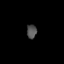
Tissue: prostate
Cell type: B cells
Senescence score: 0.3355
Nuclear area (px): 135
Mean DAPI intensity: 80.222